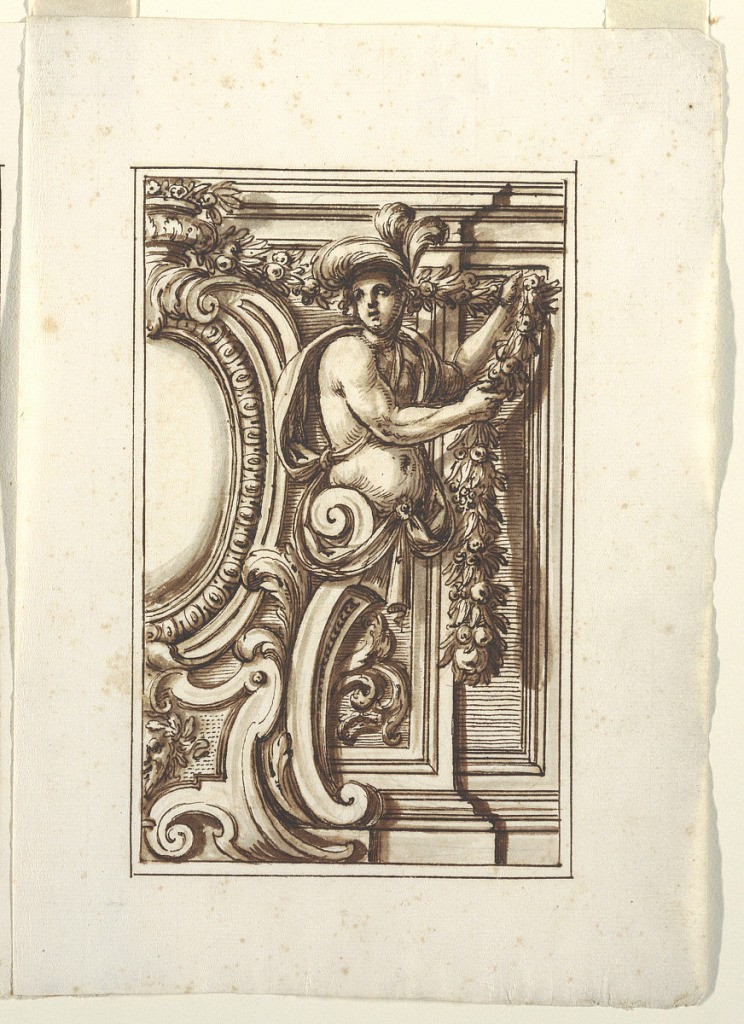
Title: One of a set of twelve projects for the decoration of wall panels, to be placed at a height. Preceded by a title page
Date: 1675-1699
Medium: Pen, brush, sepia
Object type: Drawing
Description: Right side with a volute and a half-figuure supporting a garland. The head is decorated with three feather.